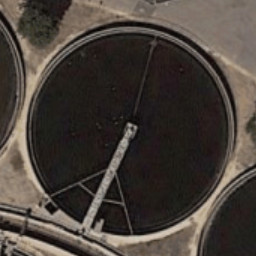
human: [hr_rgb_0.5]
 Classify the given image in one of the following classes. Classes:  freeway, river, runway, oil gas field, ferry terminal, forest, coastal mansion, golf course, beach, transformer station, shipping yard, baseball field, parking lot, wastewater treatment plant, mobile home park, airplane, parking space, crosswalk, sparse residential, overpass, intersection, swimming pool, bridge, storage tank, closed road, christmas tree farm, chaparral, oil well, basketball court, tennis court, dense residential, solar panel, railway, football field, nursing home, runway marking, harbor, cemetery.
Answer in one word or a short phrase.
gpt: wastewater treatment plant